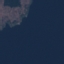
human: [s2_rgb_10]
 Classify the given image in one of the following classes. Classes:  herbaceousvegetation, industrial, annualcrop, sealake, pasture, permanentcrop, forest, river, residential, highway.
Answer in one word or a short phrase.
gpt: SeaLake